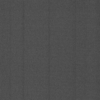
Label: dusty